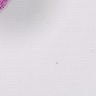
Metastatic tissue present: no